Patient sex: F
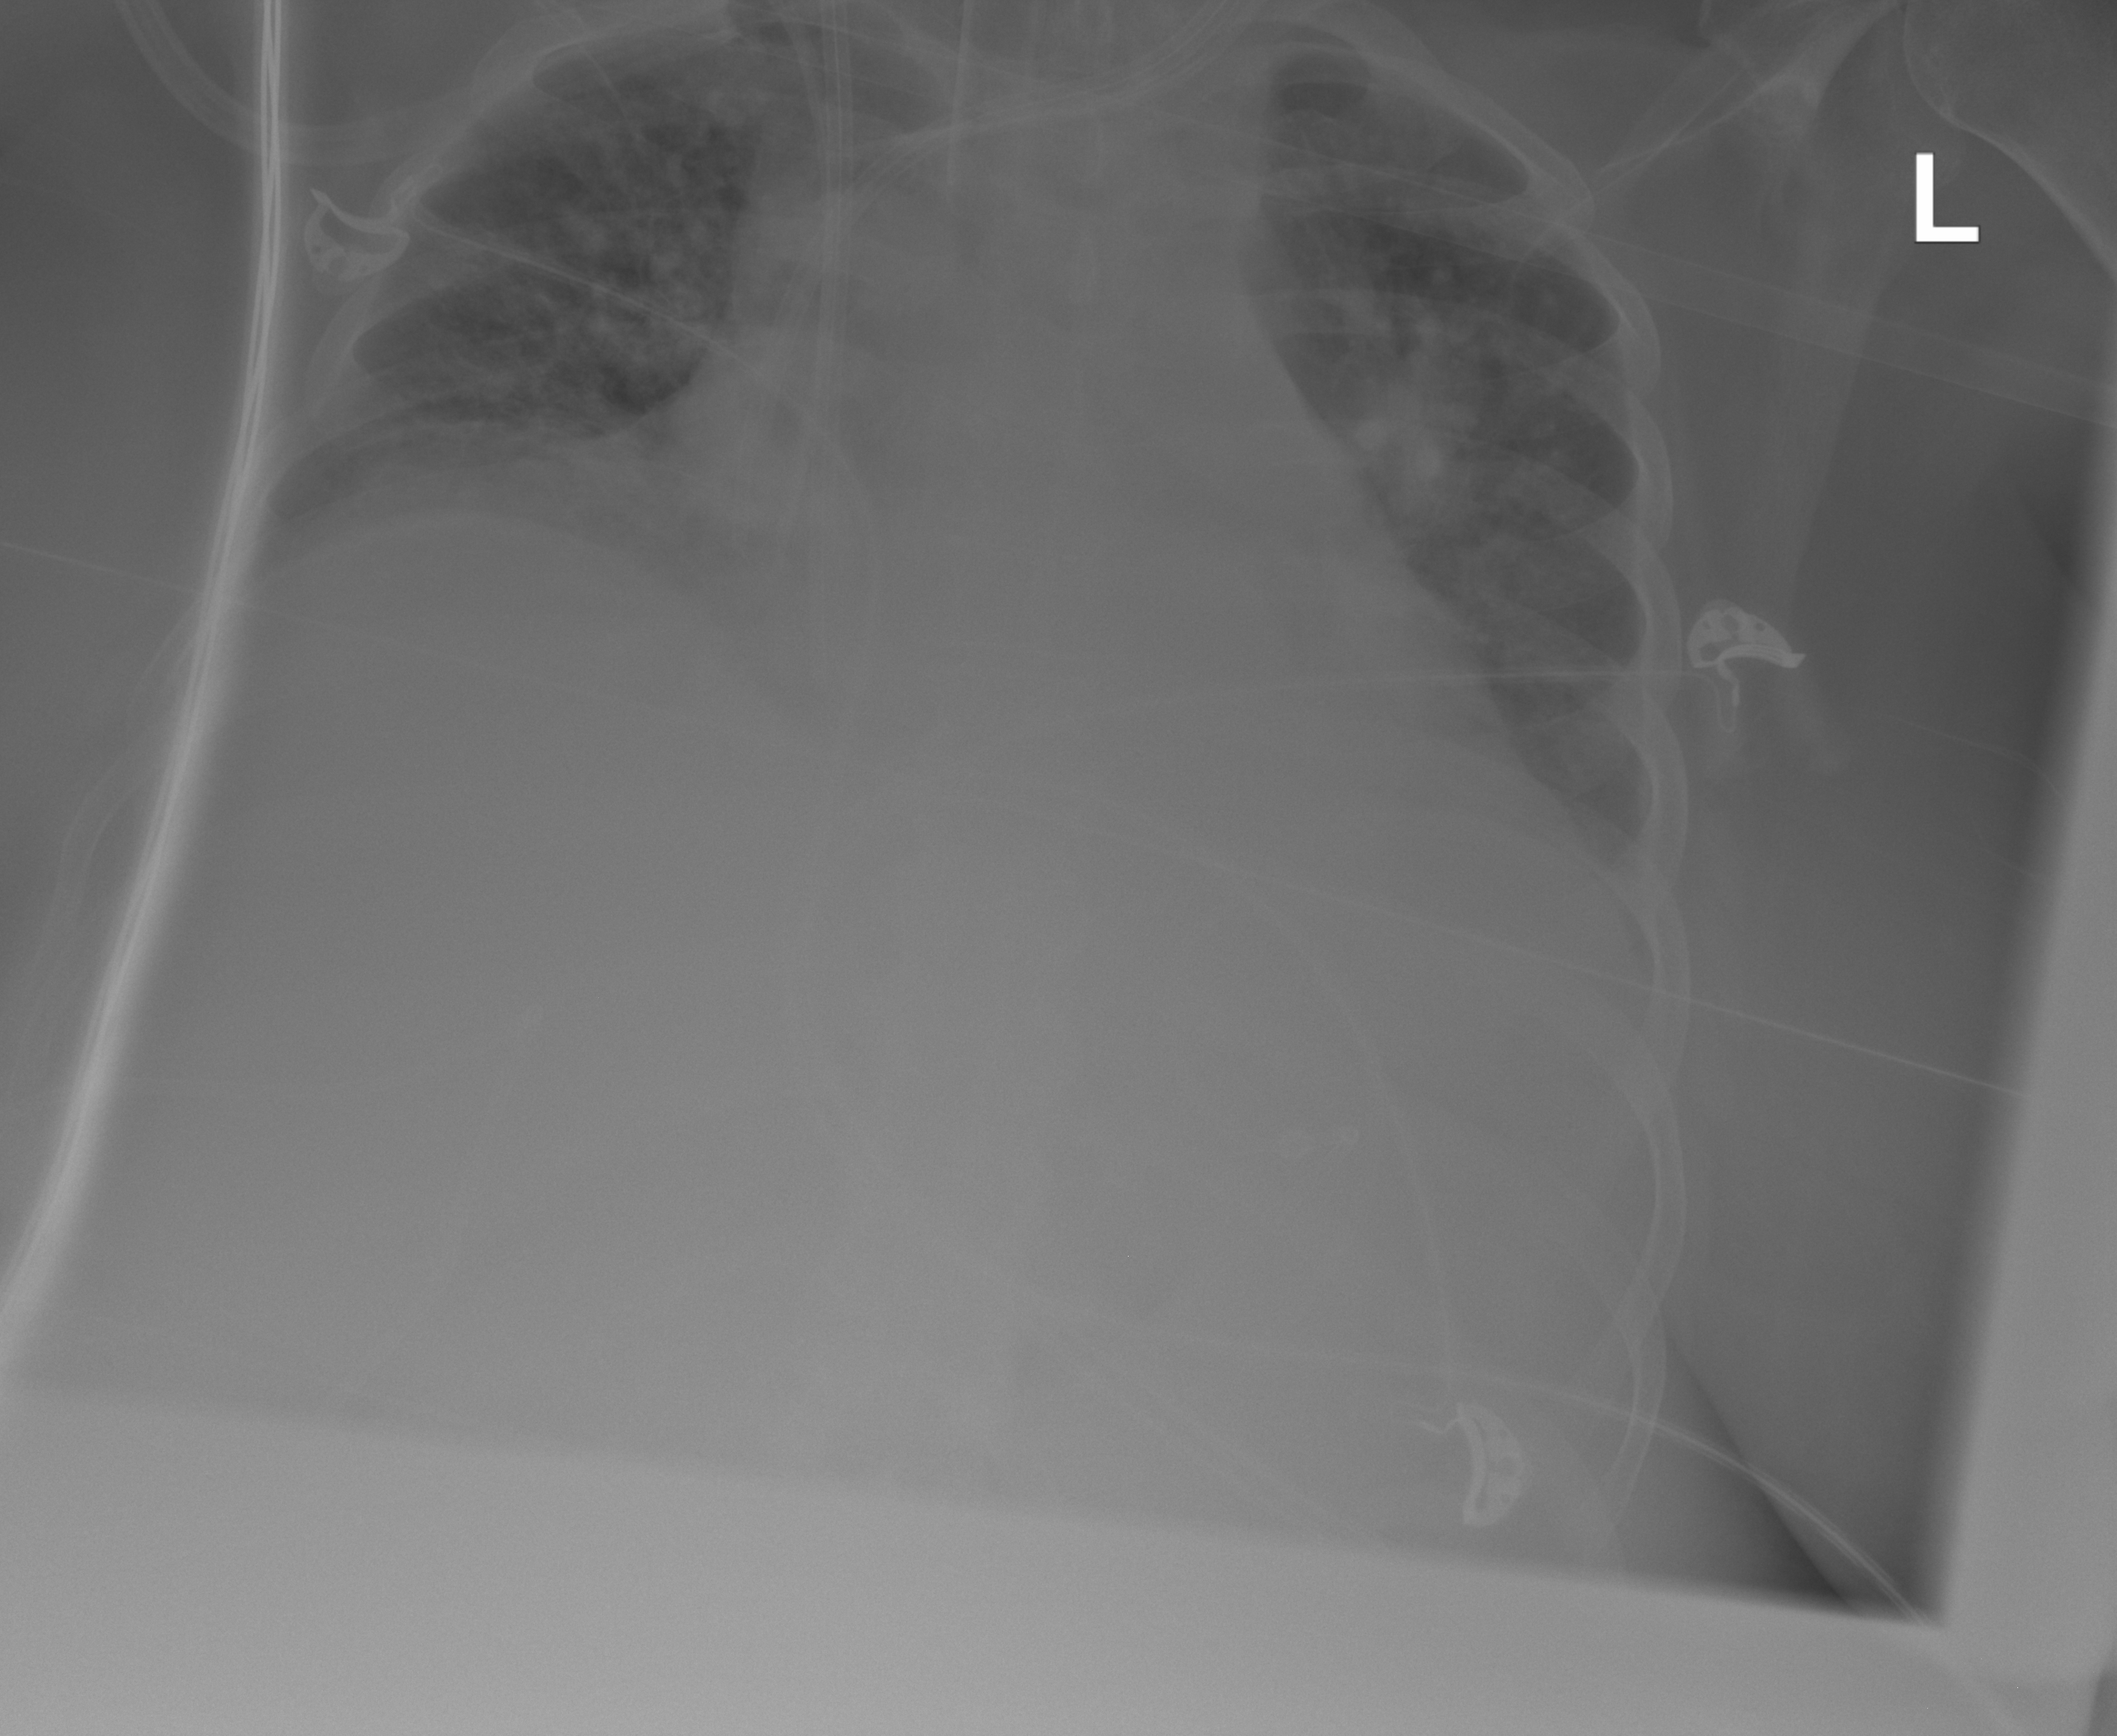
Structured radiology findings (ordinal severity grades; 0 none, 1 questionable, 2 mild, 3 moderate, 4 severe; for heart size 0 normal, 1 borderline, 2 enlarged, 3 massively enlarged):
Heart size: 2
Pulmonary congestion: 2
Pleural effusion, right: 2
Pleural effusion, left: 0
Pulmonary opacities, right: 2
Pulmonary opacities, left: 2
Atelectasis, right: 2
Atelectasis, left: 2